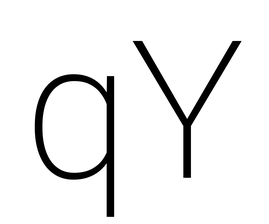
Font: Roboto_ExtraLight